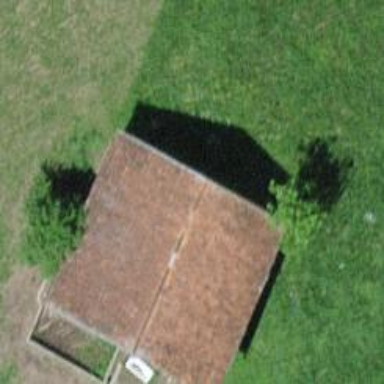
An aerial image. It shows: Rural barn.